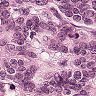
Metastatic tissue present: yes